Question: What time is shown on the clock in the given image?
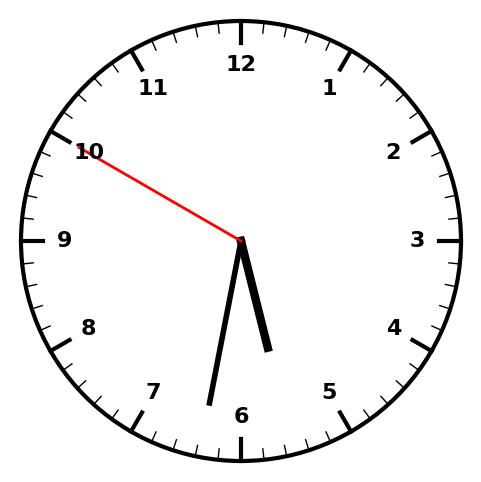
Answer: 05:31:50